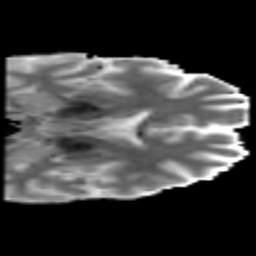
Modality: MD
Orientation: coronal
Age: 34
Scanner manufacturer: philips
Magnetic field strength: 3 T
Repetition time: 8.6 s
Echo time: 0.127 s